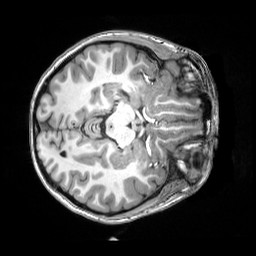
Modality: T1w
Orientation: axial
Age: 20
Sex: female
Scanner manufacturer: siemens
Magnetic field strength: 3 T
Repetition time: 2.5 s
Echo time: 0.00343 s